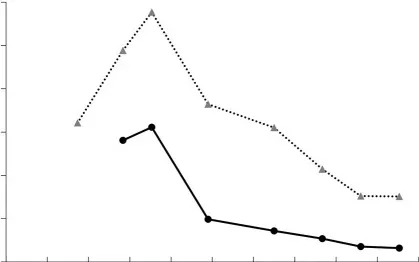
Laboratory data. (B) Procollagen type III peptide (P-III-P) and type IV collagen.
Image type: pathology (masson_trichrome)